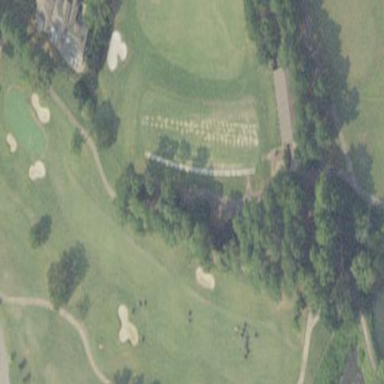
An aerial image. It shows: Area with grass used as rough in golf course.